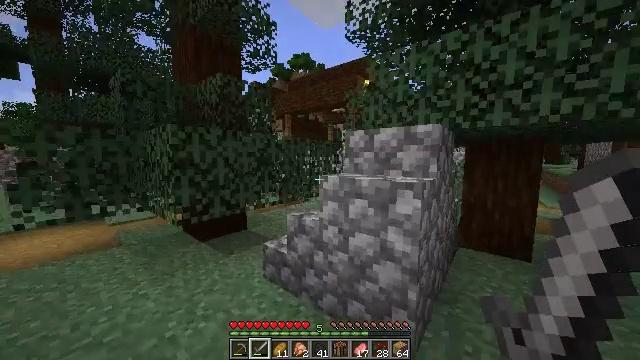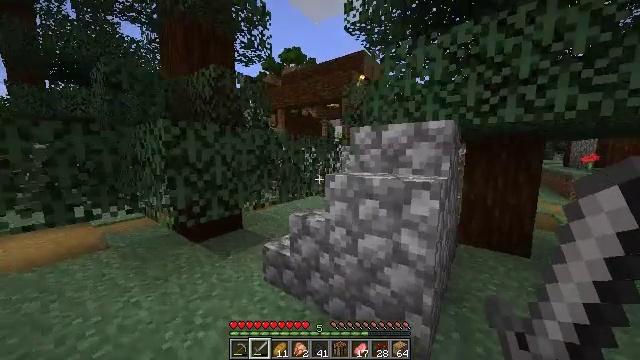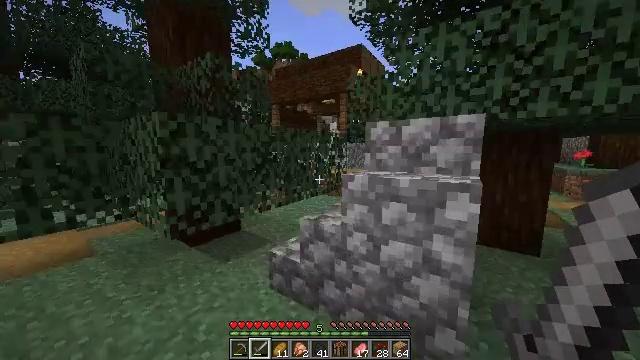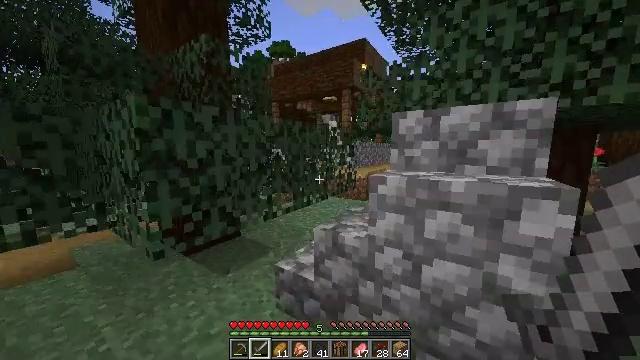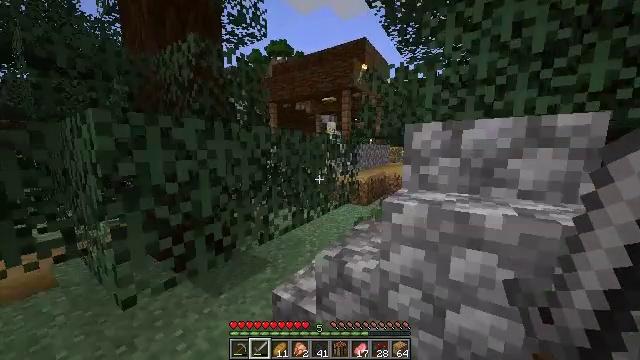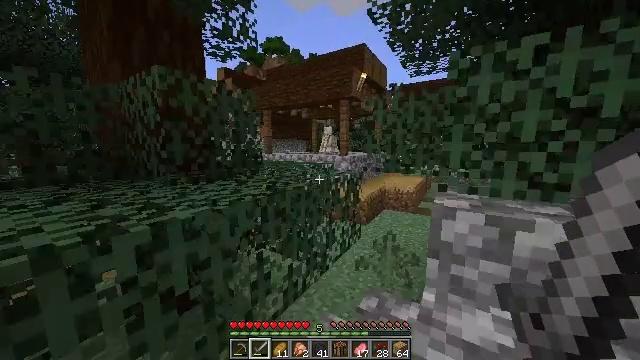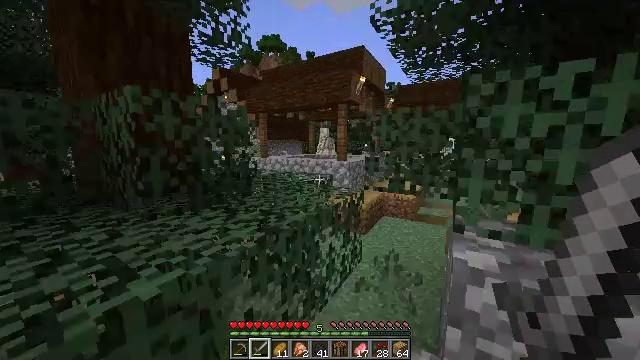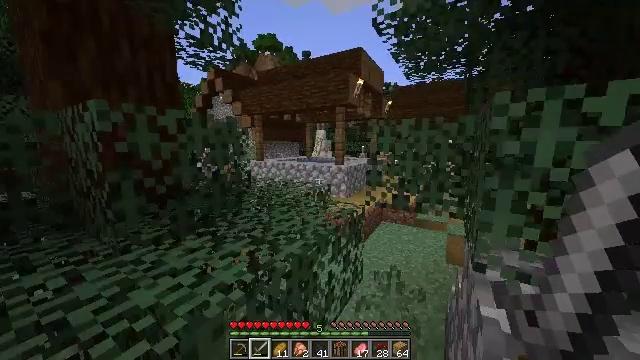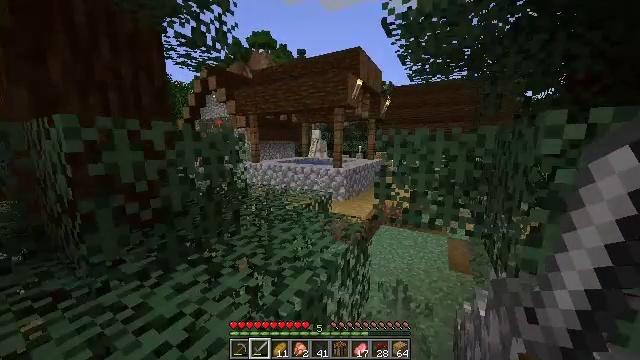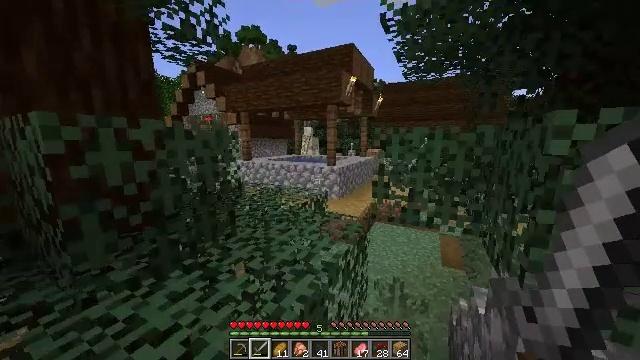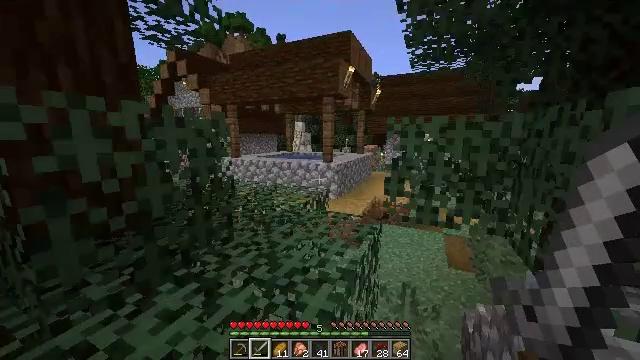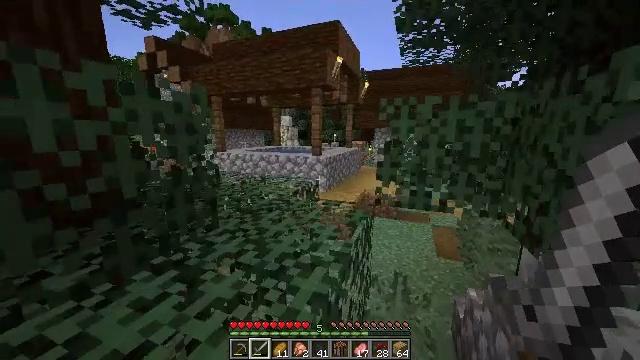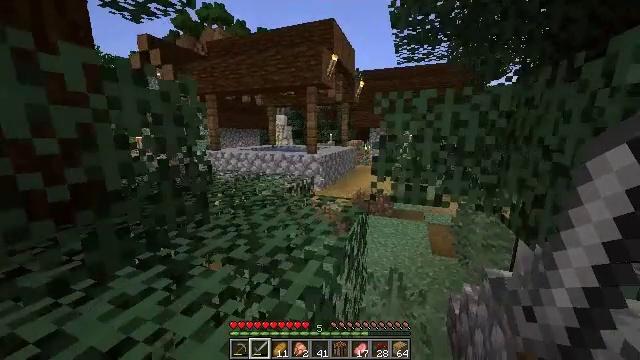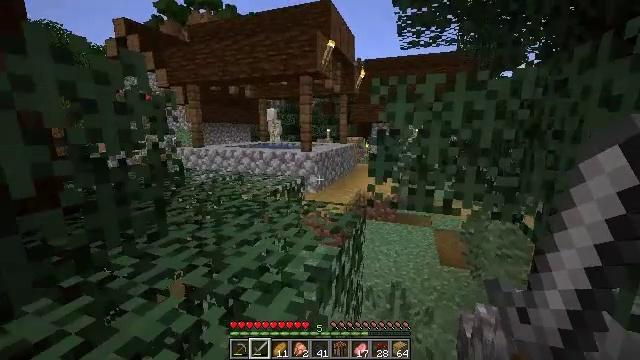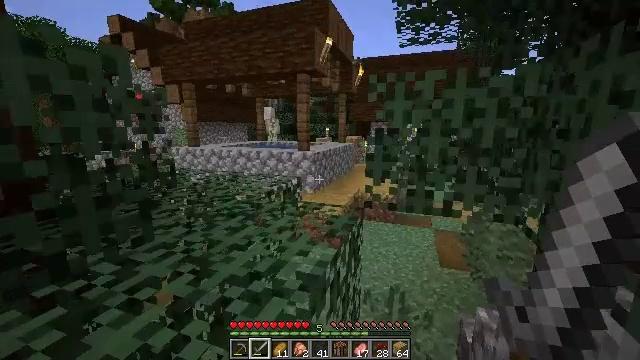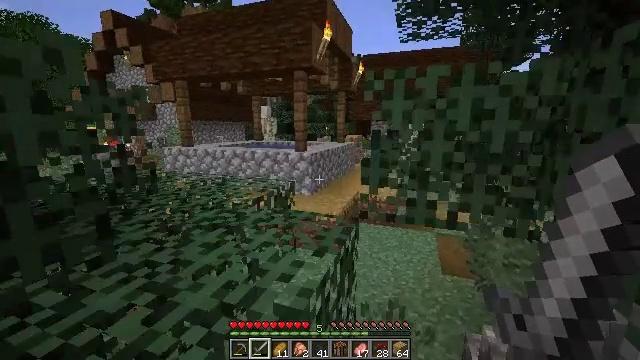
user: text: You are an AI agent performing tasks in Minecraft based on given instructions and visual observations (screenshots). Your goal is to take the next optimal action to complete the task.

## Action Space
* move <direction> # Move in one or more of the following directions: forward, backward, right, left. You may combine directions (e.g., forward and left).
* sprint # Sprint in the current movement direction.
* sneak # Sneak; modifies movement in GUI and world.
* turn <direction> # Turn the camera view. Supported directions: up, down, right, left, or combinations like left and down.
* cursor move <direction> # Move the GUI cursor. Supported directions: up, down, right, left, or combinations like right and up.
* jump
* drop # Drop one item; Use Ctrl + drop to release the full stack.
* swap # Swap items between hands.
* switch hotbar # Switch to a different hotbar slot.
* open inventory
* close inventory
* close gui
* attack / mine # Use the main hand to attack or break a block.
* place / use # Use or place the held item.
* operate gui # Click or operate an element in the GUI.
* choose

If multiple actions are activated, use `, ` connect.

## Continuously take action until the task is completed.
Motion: motion action
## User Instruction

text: Destroy the purple bed to collect it.
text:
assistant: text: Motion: move forward and move left, sprint, turn right and down
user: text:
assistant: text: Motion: move forward, sprint, turn right
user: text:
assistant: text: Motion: move forward, sprint
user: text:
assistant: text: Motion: move forward, sprint, jump
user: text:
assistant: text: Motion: move forward, sprint, turn right, jump
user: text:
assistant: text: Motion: move forward, sprint, jump
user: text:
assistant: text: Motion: move forward, sprint, jump
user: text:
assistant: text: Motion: move forward, sprint, turn right
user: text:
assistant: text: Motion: move forward, sprint, turn right
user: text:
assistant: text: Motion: move forward, sprint, turn right
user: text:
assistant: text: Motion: move forward, sprint, turn right
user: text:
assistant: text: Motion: move forward, sprint, turn right
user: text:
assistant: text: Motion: move forward, sprint
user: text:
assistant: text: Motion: move forward, sprint
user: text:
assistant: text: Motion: move forward, sprint
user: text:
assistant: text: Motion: move forward, sprint
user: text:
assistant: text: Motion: move forward, sprint
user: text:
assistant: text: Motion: move forward, sprint
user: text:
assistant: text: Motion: move forward, sprint
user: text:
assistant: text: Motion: move forward, sprint
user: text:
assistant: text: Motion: move forward, sprint
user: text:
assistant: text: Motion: move forward, sprint
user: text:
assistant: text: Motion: move forward, sprint
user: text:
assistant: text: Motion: move forward, sprint
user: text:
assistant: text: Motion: move forward, sprint
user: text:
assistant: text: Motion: move forward, sprint
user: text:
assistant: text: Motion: move forward, sprint
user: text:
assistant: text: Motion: move forward, sprint
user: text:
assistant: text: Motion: move forward, sprint
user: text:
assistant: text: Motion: move forward, sprint